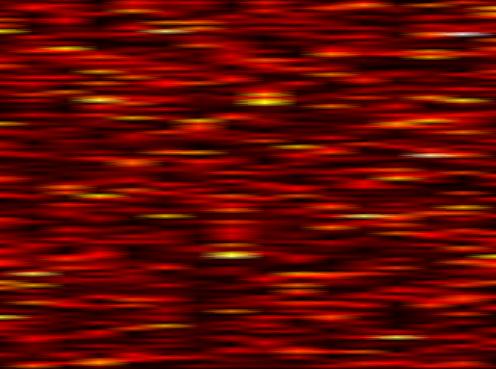
Label: UFMC